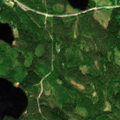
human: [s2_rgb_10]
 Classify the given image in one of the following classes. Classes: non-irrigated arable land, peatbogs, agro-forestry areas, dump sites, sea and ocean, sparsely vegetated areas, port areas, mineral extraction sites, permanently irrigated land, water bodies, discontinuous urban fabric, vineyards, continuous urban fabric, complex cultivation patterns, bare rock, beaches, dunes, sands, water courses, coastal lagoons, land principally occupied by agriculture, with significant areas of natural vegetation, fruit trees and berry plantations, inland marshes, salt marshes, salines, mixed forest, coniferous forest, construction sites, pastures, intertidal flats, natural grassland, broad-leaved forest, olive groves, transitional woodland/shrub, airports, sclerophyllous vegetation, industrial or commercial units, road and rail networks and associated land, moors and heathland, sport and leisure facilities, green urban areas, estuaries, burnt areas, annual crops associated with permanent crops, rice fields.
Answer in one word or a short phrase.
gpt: mixed forest, water bodies